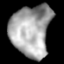
Tissue: lung
Cell type: Pericytes
Senescence score: 0.5586
Nuclear area (px): 1991
Mean DAPI intensity: 167.197